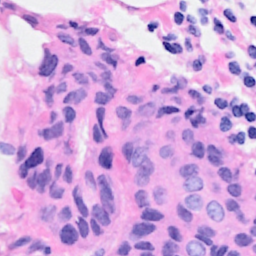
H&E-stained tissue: Breast